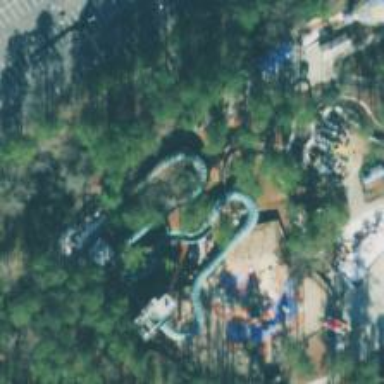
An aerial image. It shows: Water slide attraction.